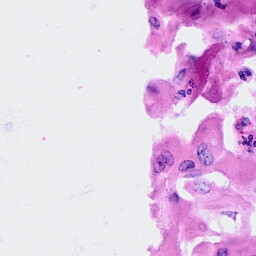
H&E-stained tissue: Cervix